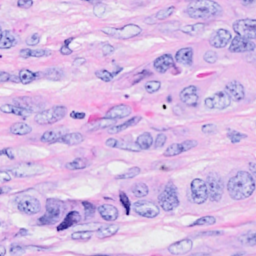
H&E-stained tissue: Breast